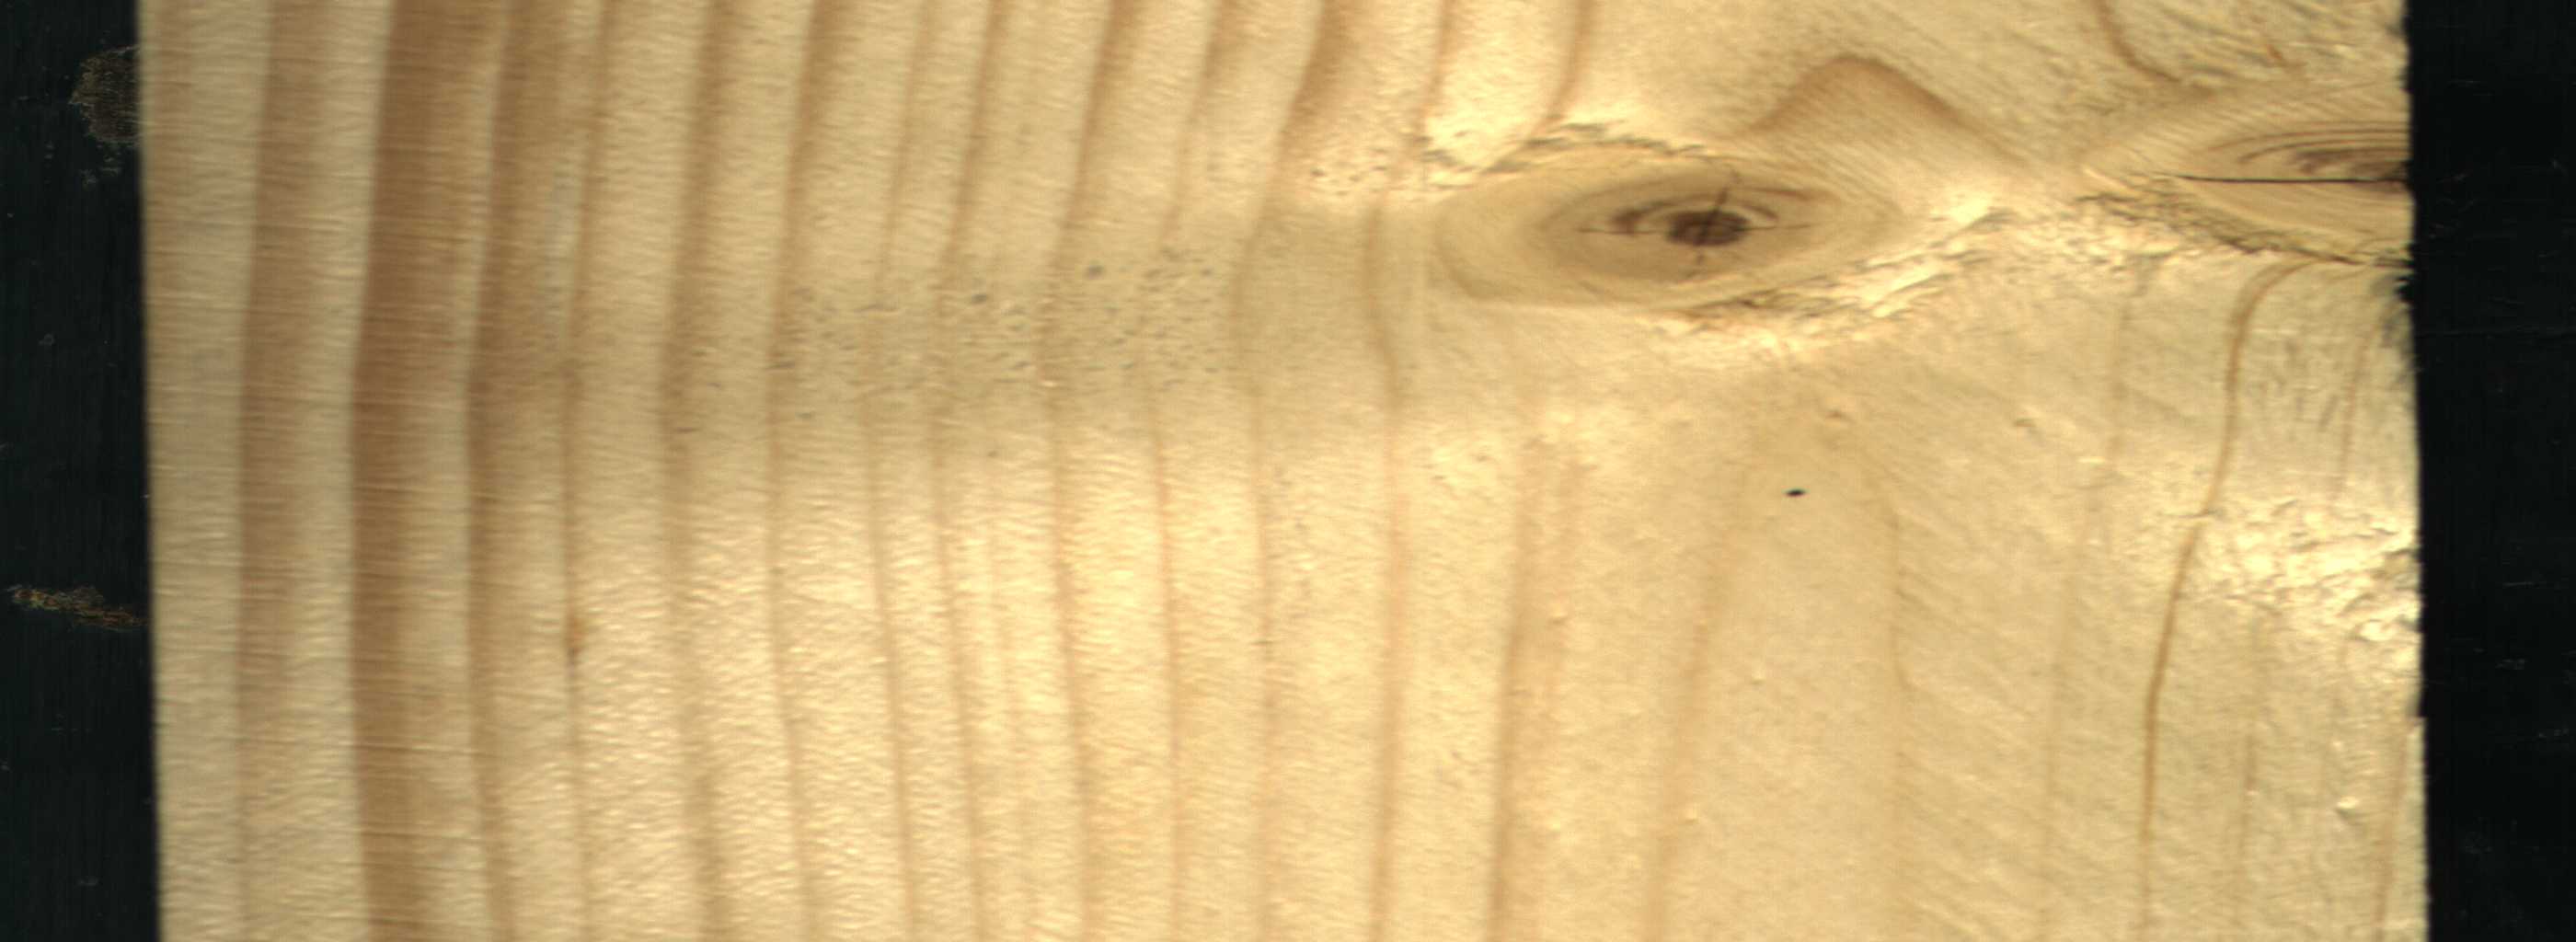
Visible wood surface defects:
Quartzity
knot_with_crack
knot_with_crack